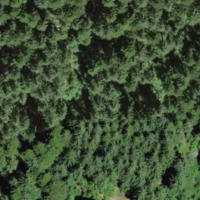
EUNIS habitat code: 43
Species observed at this site:
Platanthera bifolia